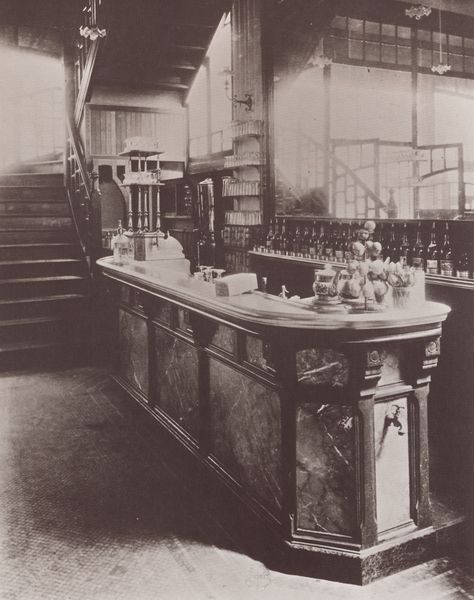
Titel: Läden und Auslagen, Weinausschank in der Rue Boyer
Künstler: Jean Eugène Auguste Atget
Standort: Paris
Institution: Bibliothèque Nationale, Cabinet des Estampes
Schlagwörter: schatten, weiß, bar, fenster, glas, grau, licht, schwarz, alt, flasche, flaschen, gläser, lokal, tresen, boden, krug, laden, sepia, treppe, aufgang, geländer, stufen, menschenleer, foto, fotografie, photographie, theke, balustrade, schwarzweiß, photo, krüge, aufnahme, schwazr, zapfanlage